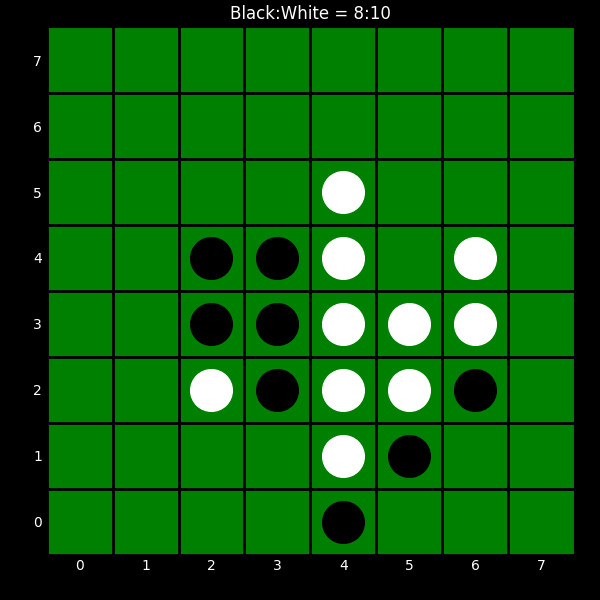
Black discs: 8
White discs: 10